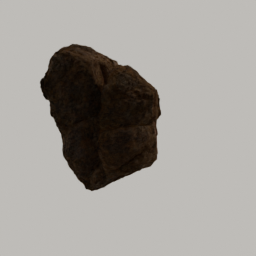
Label: nature